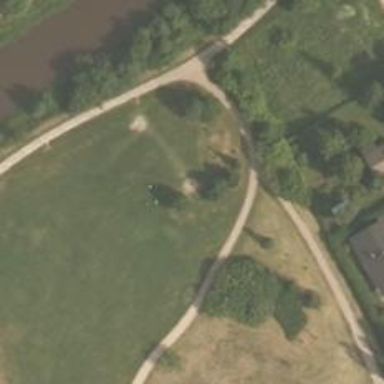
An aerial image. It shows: Disc golf basket.